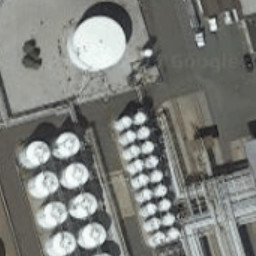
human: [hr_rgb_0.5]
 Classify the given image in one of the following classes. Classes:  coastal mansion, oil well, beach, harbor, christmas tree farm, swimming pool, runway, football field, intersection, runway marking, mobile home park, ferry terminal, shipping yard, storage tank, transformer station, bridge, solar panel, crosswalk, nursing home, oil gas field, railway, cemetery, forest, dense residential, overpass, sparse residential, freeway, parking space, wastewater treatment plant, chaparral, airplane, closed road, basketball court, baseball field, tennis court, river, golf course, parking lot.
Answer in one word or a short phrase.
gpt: storage tank